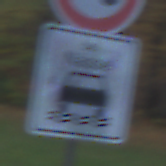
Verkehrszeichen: BeiNaesse
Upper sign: Geschwindigkeit90
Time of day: SunriseSunset
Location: Outdoor (Nature)
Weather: PartlyCloudy
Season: Autumn
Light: Natural